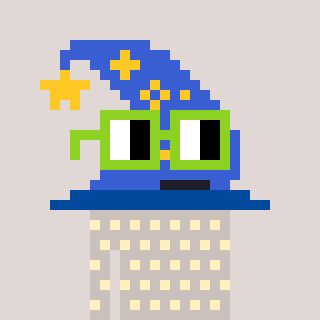
a pixel art character with square light green glasses, a wizard hat-shaped head and a foggrey-colored body on a warm background